【题型】解答题　【知识点】平面几何　【难度】easy
已知：如图, 在 $\text{Rt}\triangle ABC$ 中, $\angle ACB=90^\circ$, $AC=3$, $AB=4$, 求 $\cos B$ 的值。

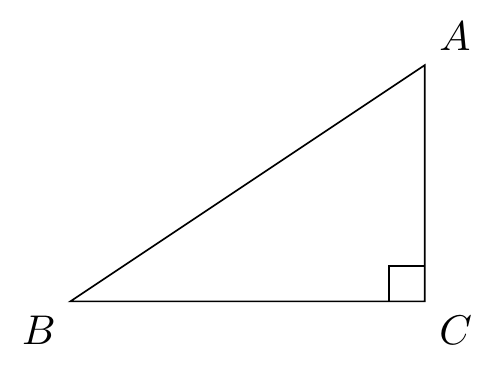
【解答】
解：在 $\text{Rt}\triangle ABC$ 中, $\angle ACB=90^\circ$, $AC=3$, $AB=4$,

$\therefore BC = \sqrt{AB^2 - AC^2} = \sqrt{16 - 9} = \sqrt{7}$,

$\therefore \cos B = \frac{BC}{AB} = \frac{\sqrt{7}}{4}$。